Question: If I search for <URL> I get this error:

All my other routes work except this one.
The route is getting an error from error.ejs. Why?
'''
var express = require('express');
var router = express.Router();
var mongodb = require('mongodb');
var MongoClient = mongodb.MongoClient;
var url = 'mongodb://localhost:27017/WishList';
//buyerIDSearch
router.get('/buyerSearch', function (req, res) {
var id = req.query.buyerID;
if (!id || !parseInt(id)) {
res.render('error', {
error: "Please enter an Buyer Identification Number"
});
} else {
mongoClient.connect(url, function (err, db) {
if (err) {
res.render('error', {
error: "Failed to connect"
});
} else {
var WishListDB = db.collection('orders');
WishListDB.find({
"_buyerID": parseInt(id)
}).toArray(function (err, result) {
if (err || !result || result.length == 0) {
res.render('error', {
error: "No order found with that ID number"
});
} else {
res.render('order', {
order: result[0]
})
}
});
}
})
}
});
module.exports = router;
'''
'''
var buyerSearch = require('./routes/buyerSearch');
app.use('/buyerSearch', buyerSearch);
**buyerSearch.ejs**
<!DOCTYPE html>
<html>
<head>
<title></title>
<link rel='stylesheet' href='/stylesheets/style.css' />
</head>
<body>
<h1></h1>
<p>Welcome</p>
<li><%buyerSearch.buyerID %></li>
</body>
</html>
'''
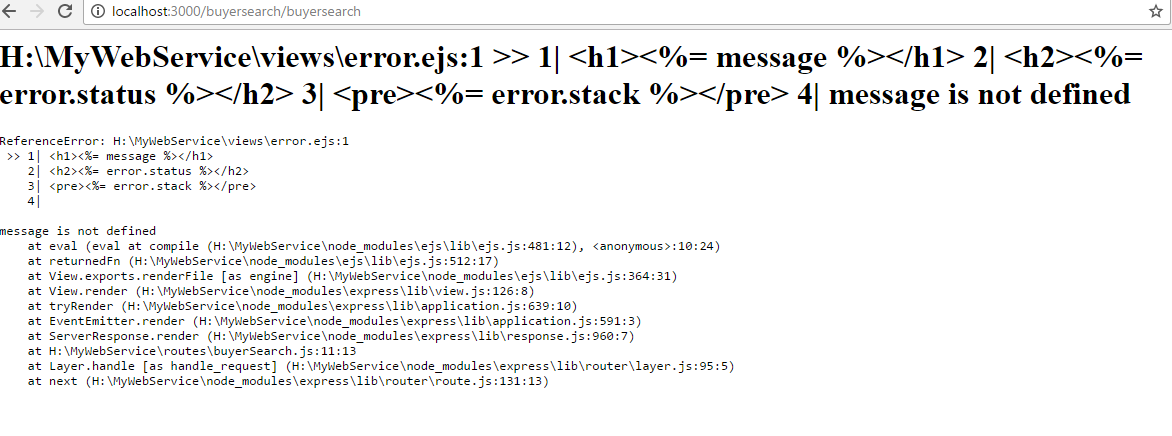
Answer: It seems that your error.html template needs to be called like this:
'''
res.render("error", {
message: "Please enter an Buyer Identification Number",
error: {status:"", stack:""}
});
'''
The status and stack values have to be adjusted. They may come from an Error object.